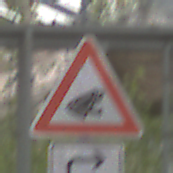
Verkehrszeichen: AmphibienwanderungLinks
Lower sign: RichtungsangabeDurchPfeile5
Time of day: Midday
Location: Roofed (Special)
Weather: Overcast
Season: NotSpecified
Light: Natural